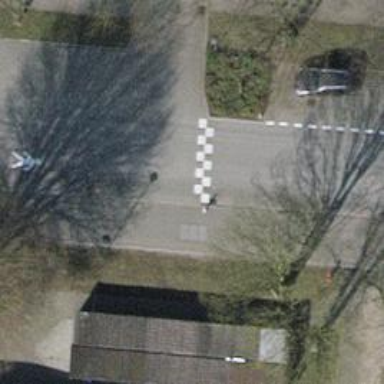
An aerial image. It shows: Residential road with traffic-calming table.